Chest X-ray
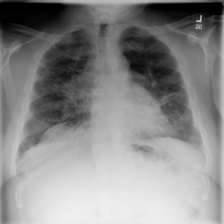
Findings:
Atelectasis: negative
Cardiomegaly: negative
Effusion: negative
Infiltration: positive
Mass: negative
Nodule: positive
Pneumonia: negative
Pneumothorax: negative
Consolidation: negative
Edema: negative
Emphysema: negative
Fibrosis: positive
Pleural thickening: negative
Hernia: negative